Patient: sex M, age 65
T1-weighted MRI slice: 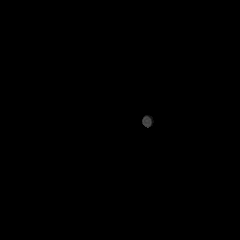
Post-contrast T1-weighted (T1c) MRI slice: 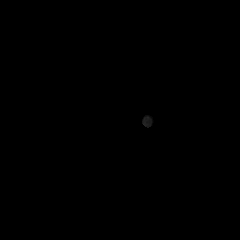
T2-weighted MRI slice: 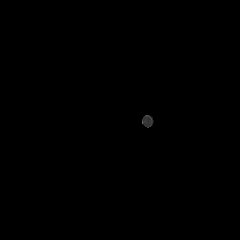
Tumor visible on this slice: no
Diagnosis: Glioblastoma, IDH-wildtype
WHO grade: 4